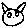
Label: cat